Interaction volume radius: 10 \u00c5
Interaction volume height: 15 \u00c5
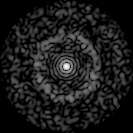
Disorder parameter: 0.8385